Question: I saw a page today which has a little detail, which I find, is very neat.
<URL>
If you have a look at the right upper corner you see:

I tryed to inspect the element, to how this is done and I only get this code:
'''
<a href="/feedback">We <strong><span>love</span></strong> feedback</a>
'''
Where is the magic? I don't see a reference to a picture for the heart or something. Where does the heart come from?
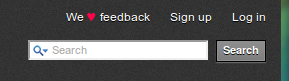
Answer: Open up <URL>. Then right click on the heart image and click on "Inspect Element" in the context menu.
If you are in the HTML or CSS views in Firebug then in the small pane to the right it will show the CSS rules, which are as follows (copied from Firebug):
'''
#header #header-nav ul #feedback strong {
background-image: url("http://www2.sk-static.com/images/layout/heart-small.png?20110728085037");
background-position: 0 2px;
background-repeat: no-repeat;
display: inline-block;
height: 10px;
width: 10px;
}
'''
So, 'background-image' is the "heart".
Happy coding.
---
And to answer "where did 'love' go?", click on the '<span>love</love>' in the HTML view (it is not selected by the above approach, presumably because it is hidden):
'''
#header #header-nav ul #feedback strong span {
display: none;
}
'''
The Computed tab is also helpful to see the actual applied rules.